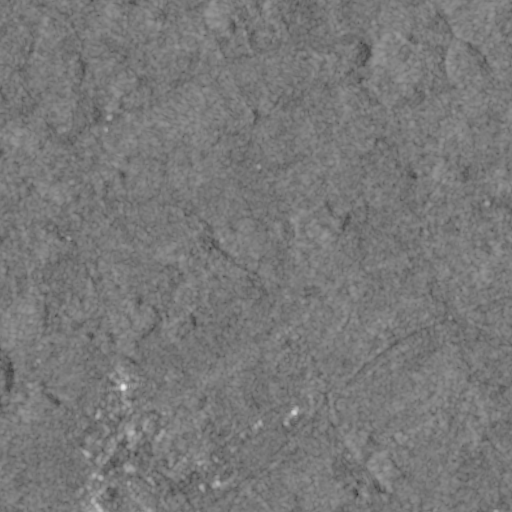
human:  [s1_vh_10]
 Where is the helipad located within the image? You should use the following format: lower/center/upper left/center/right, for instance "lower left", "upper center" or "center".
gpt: The helipad is located in the lower left of the image.
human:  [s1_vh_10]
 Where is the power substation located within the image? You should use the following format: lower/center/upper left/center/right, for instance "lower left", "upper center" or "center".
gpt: The power substation is located in the center right of the image.
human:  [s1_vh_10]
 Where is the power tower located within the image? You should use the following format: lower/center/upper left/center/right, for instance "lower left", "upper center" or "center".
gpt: The power tower is located in the upper right of the image.
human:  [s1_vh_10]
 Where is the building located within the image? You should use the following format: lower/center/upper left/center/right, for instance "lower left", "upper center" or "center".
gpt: There is no building in the image.

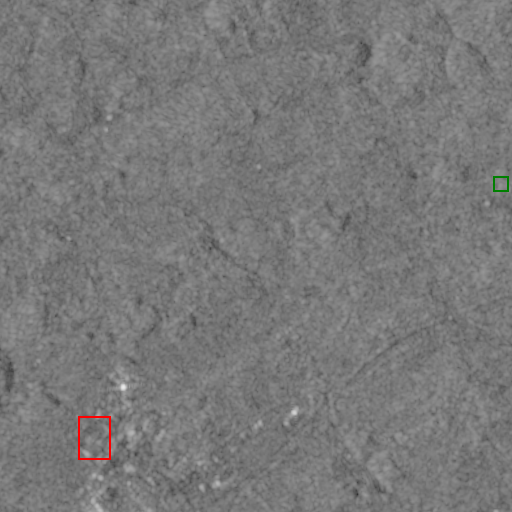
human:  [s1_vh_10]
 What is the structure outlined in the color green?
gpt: The structure outlined in green is a power substation.
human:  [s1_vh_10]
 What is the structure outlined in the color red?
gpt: The structure outlined in red is a building.
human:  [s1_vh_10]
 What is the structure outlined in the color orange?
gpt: There is no orange outline.